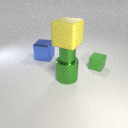
large green metal cylinder below small green metal cylinder